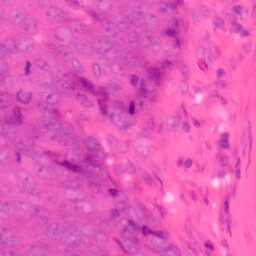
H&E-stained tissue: Colon